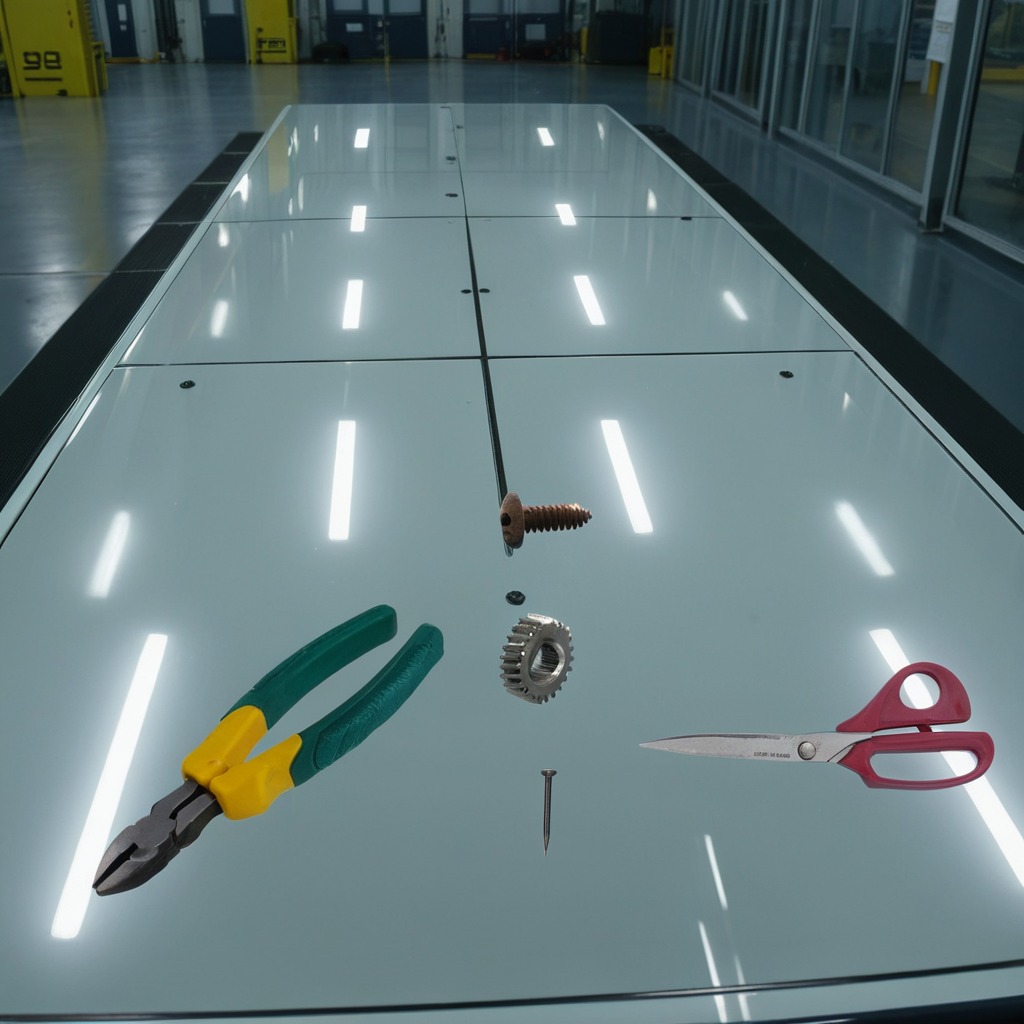
A gear with teeth, a metal machine screw, an iron nail, pliers, and scissors are lying on the table.